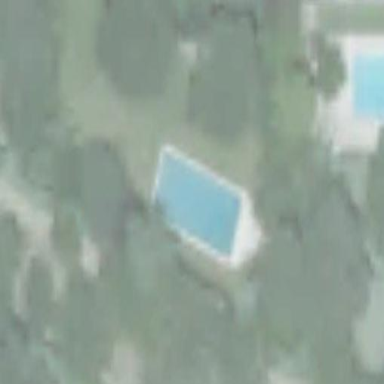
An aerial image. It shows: Swimming pool located in leisure land.